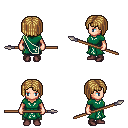
a pixel art fantasy rpg character, female body template, human, light skin, sash dress, teal pants, blonde pageboy hairstyle, maroon shoes, spear, four views (front, back, left, right), 2x2 character sprite sheet, small pixel art, hard edges, no anti-aliasing